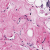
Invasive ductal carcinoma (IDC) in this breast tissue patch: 0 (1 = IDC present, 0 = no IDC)